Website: home-depot
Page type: payment
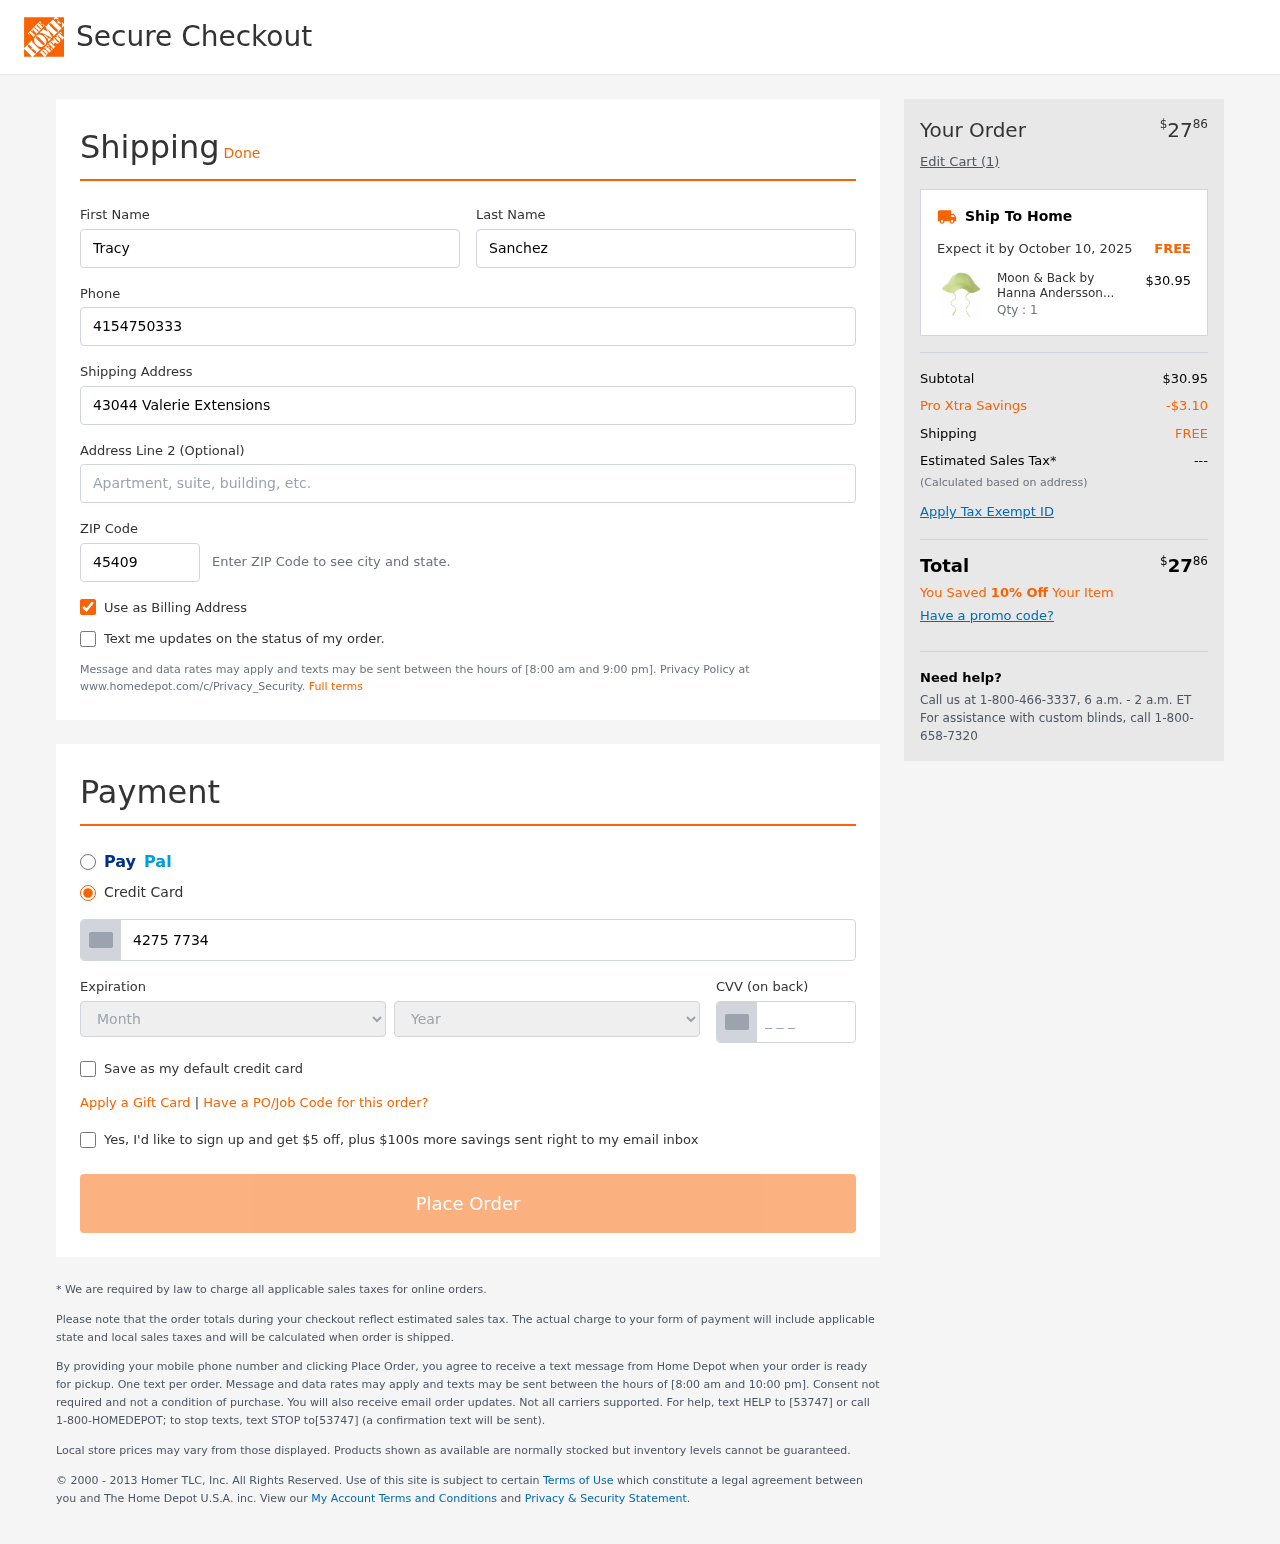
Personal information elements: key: PII_CARD_CVV
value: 300
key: PII_CARD_EXPIRY_MONTH
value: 07
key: PII_CARD_EXPIRY_YEAR
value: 26
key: PII_CARD_NUMBER
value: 4275 7734 5954 5804
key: PII_FIRSTNAME
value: Tracy
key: PII_LASTNAME
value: Sanchez
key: PII_PHONE
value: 4154750333
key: PII_POSTCODE
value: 45409
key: PII_STREET
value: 43044 Valerie Extensions
Product elements: key: PRODUCT1_NAME
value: Moon & Back by Hanna Andersson Baby Swim Hat, Lime Green, 3-12 mos
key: PRODUCT1_PRICE
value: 30.95
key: PRODUCT1_QUANTITY
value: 1
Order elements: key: ORDER_TOTAL
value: $2786
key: ORDER_NUM_ITEMS
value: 1
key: ORDER_DELIVERY_DATE
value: October 10, 2025
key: ORDER_SUBTOTAL
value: $30.95
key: ORDER_DISCOUNT
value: -$3.10
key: ORDER_SHIPPING_COST
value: FREE